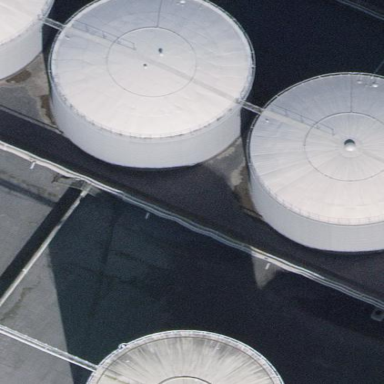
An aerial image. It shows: Building with storage tank.